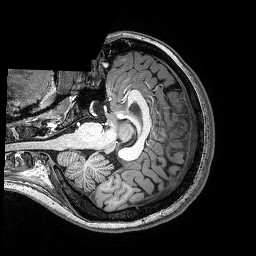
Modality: T1w
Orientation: axial